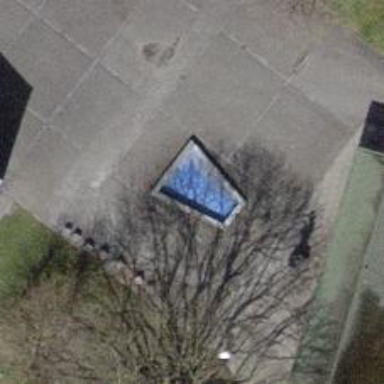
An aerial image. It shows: Fountain.